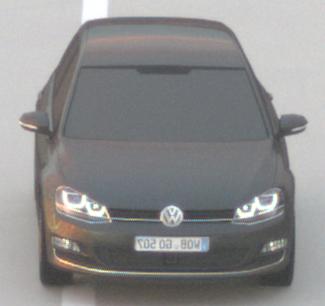
Make: VW
Model: Golf 1.2 TSI BMT
Detailed model: Golf (VII)
Model produced from: 2012/11
Model produced until: 2014/05
Doors: 3
Color: gray
Road condition: dry road
Daytime: sunrise or sunset
Contrast: medium contrast